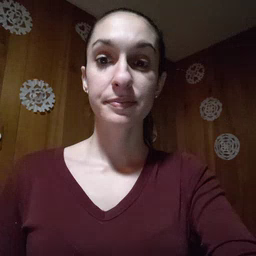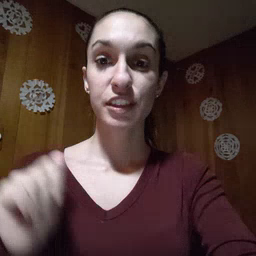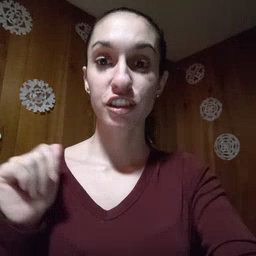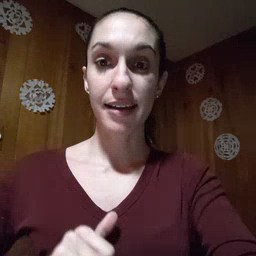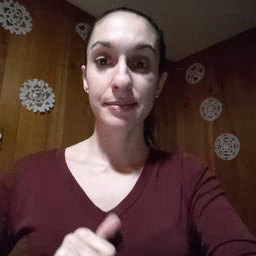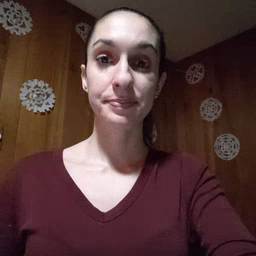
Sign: jacket